Platform: macOS
Application: Chrome
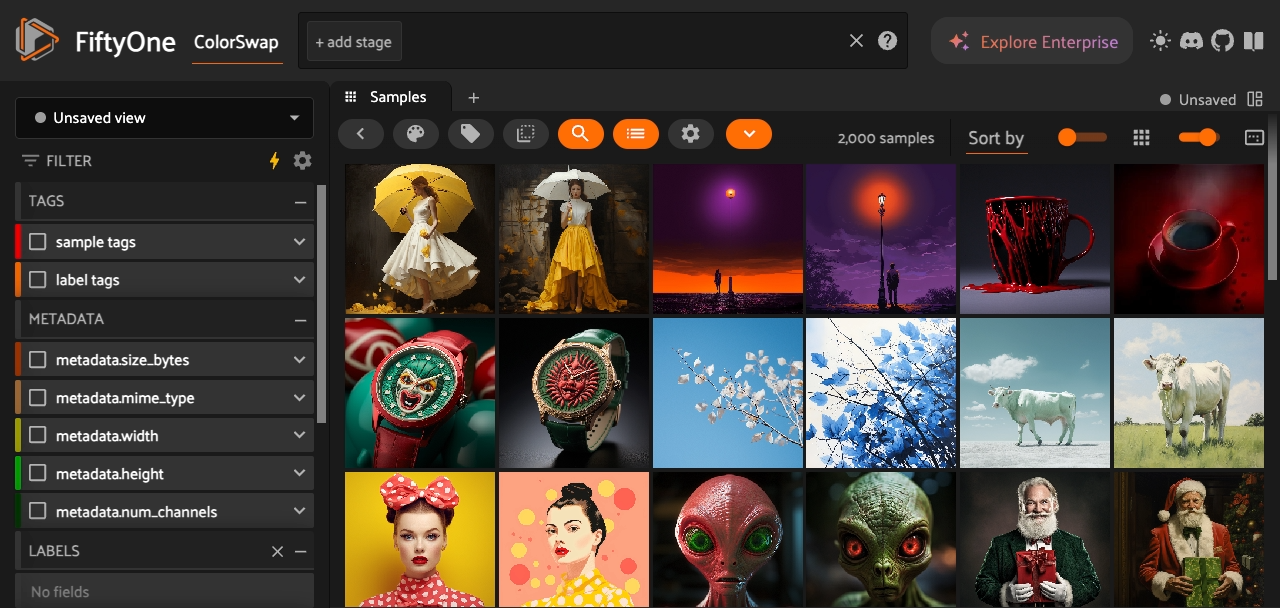
task_description: Where can I find the name of this dataset?
action_type: hover
element_info: Text
steps_since_start: 1